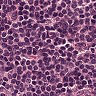
Metastatic tissue present: no